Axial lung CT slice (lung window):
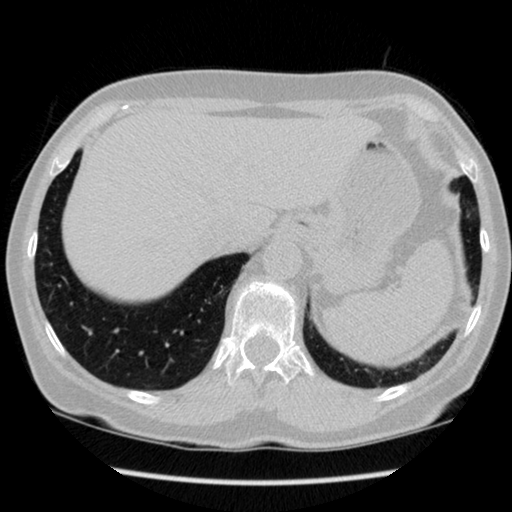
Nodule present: no